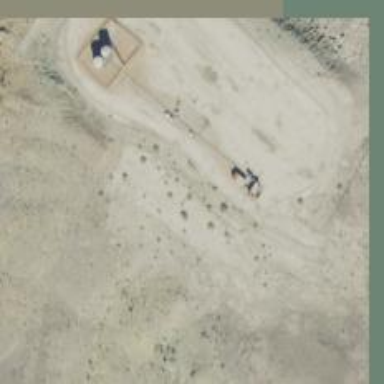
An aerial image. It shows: Petroleum well.